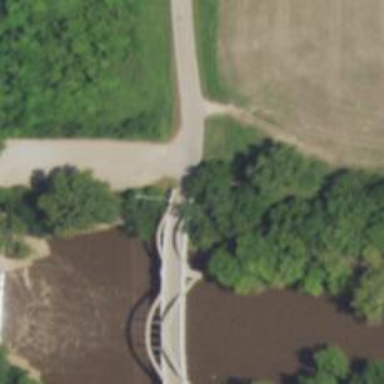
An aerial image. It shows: Tertiary road with bridge.